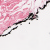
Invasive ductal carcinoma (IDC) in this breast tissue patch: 0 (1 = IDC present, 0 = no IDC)